Brain MRI, t2w sequence, axial 2D slice.
Patient: age 37, sex F, weight 95 kg, height 1.95 m
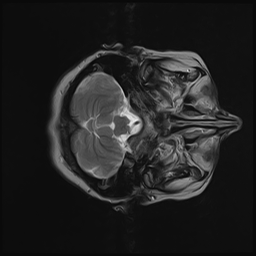